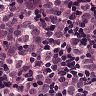
Metastatic tissue present: yes